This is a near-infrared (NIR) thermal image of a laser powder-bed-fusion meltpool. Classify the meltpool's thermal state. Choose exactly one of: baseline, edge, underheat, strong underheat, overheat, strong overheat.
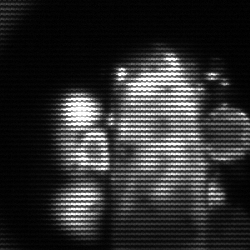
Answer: strong underheat